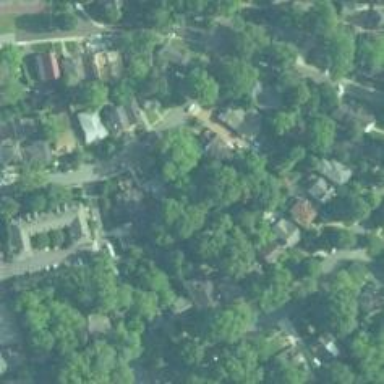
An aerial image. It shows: Neighborhood.